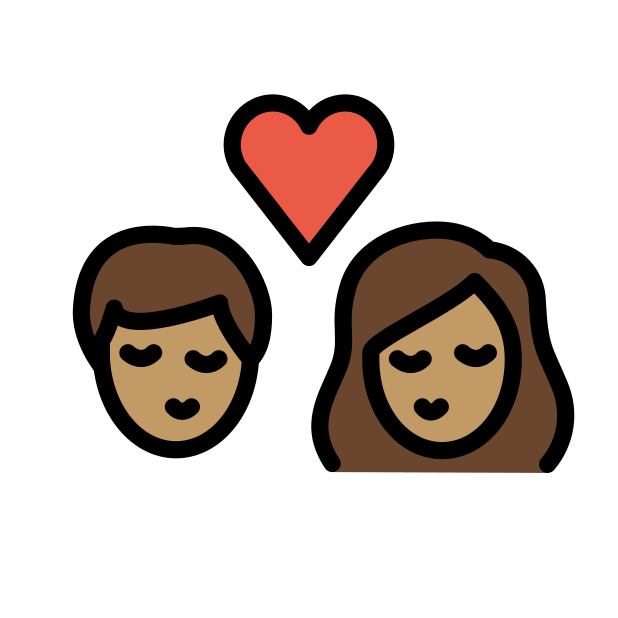
kiss: medium skin tone